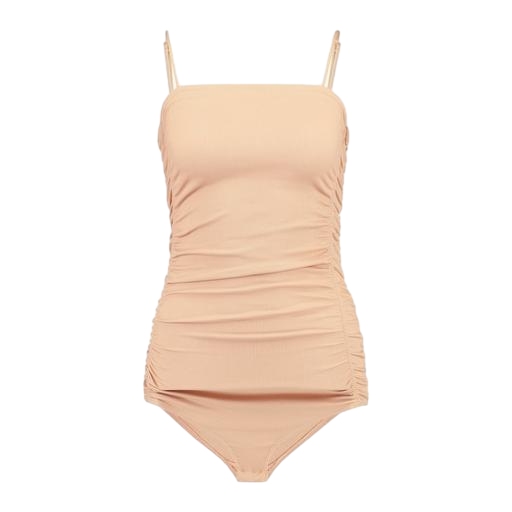
beige tank top, beige tank, pink catalina tankini, white background